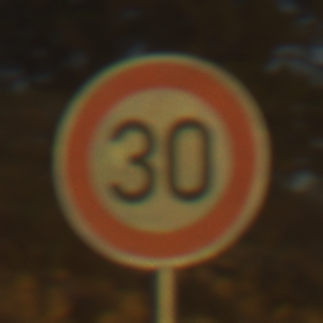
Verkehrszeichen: Geschwindigkeit30
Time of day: SunriseSunset
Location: Outdoor (RoadRail)
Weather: PartlyCloudy
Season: NotSpecified
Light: Natural